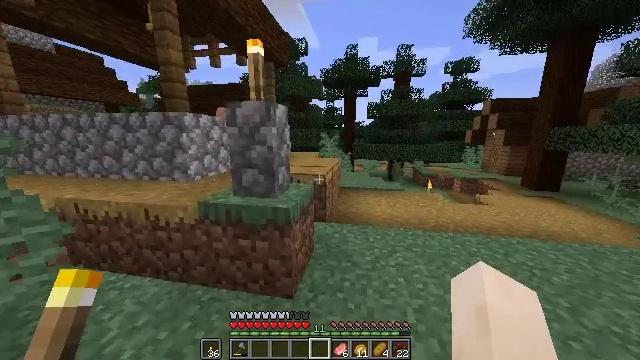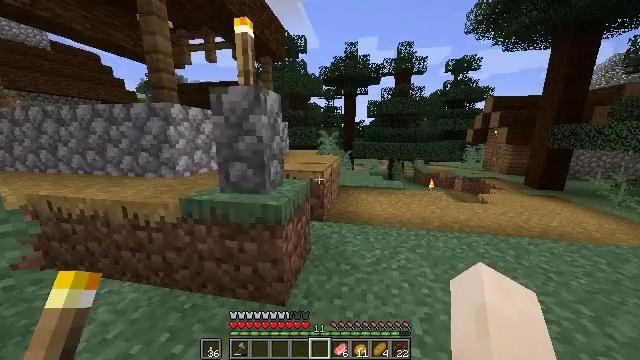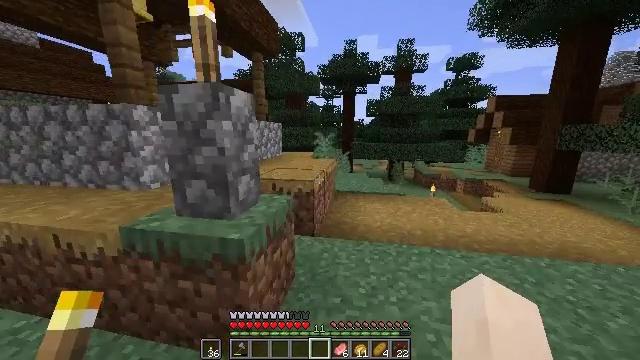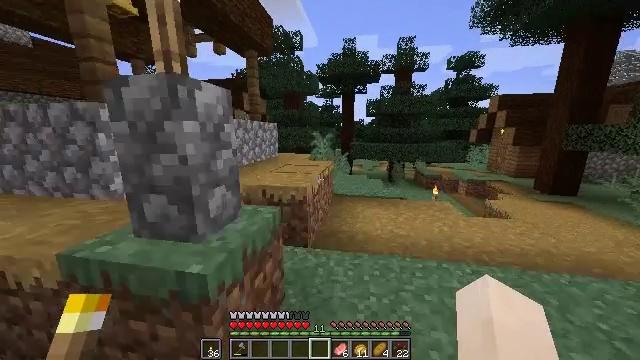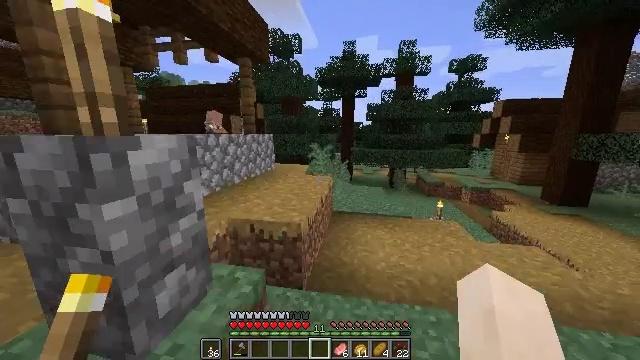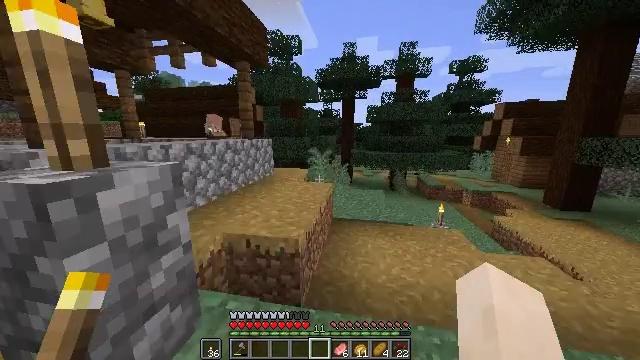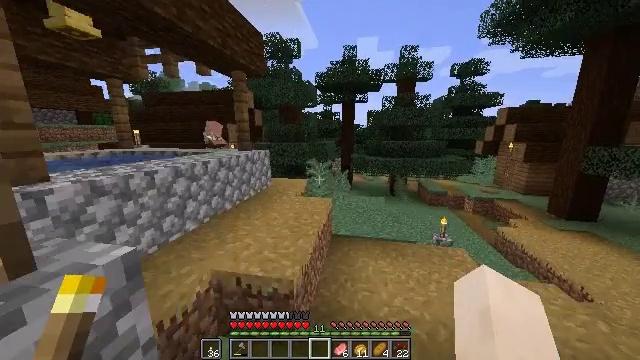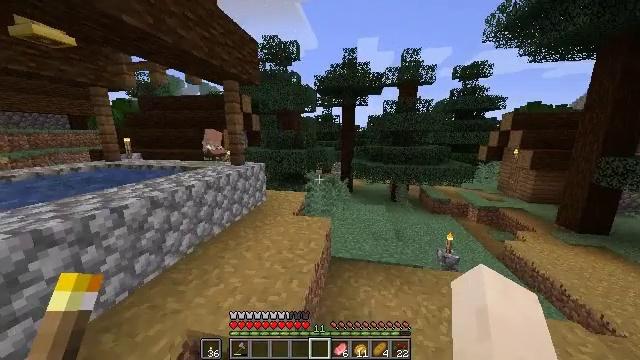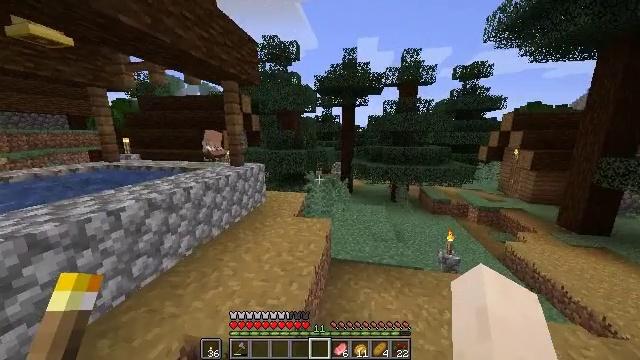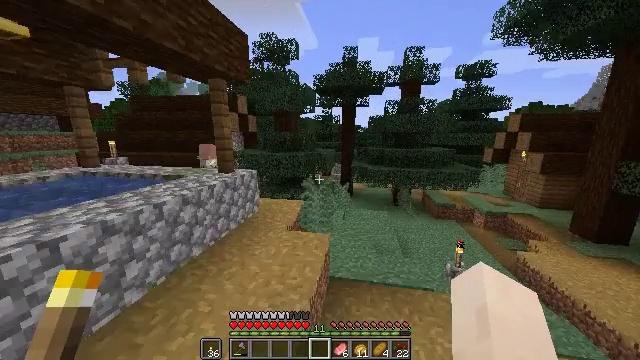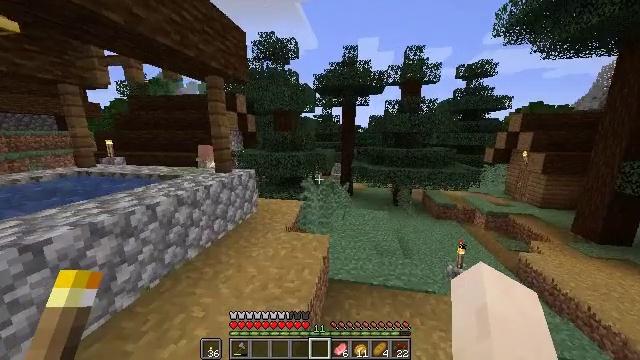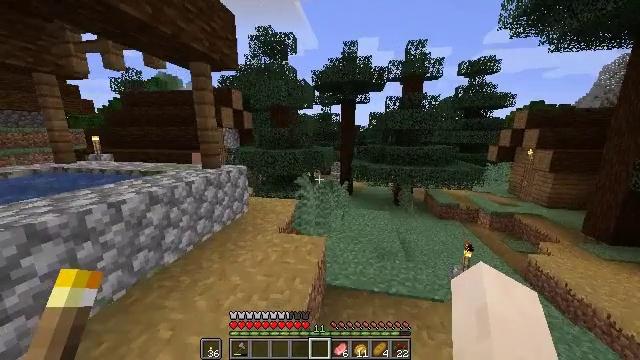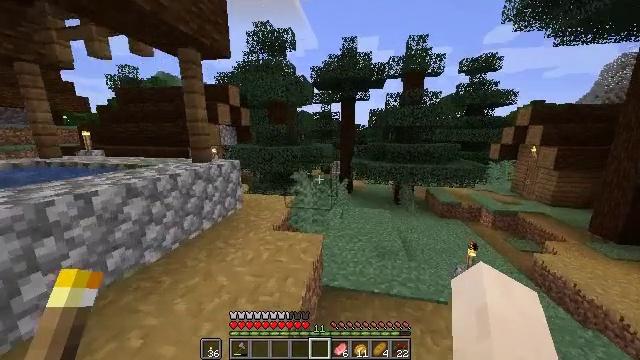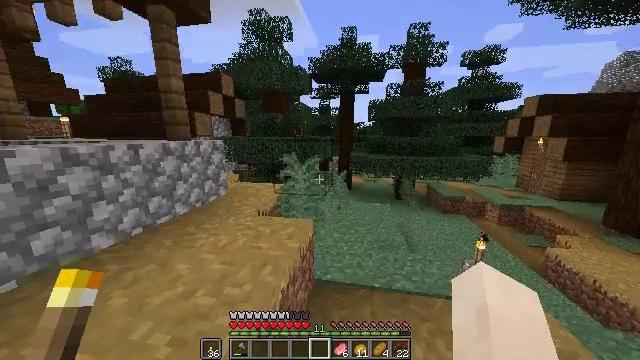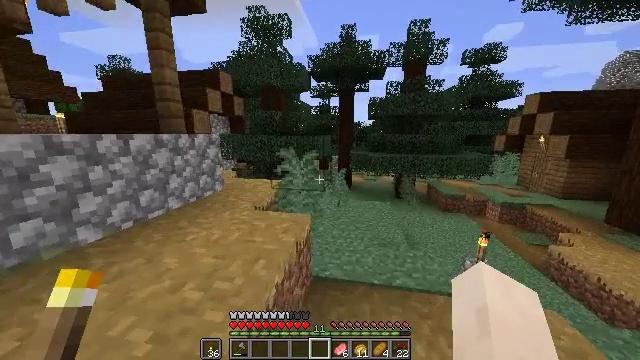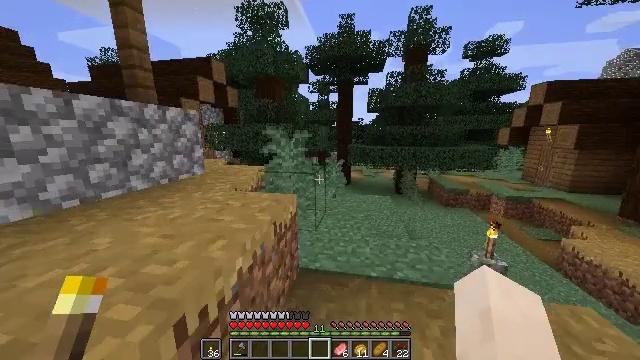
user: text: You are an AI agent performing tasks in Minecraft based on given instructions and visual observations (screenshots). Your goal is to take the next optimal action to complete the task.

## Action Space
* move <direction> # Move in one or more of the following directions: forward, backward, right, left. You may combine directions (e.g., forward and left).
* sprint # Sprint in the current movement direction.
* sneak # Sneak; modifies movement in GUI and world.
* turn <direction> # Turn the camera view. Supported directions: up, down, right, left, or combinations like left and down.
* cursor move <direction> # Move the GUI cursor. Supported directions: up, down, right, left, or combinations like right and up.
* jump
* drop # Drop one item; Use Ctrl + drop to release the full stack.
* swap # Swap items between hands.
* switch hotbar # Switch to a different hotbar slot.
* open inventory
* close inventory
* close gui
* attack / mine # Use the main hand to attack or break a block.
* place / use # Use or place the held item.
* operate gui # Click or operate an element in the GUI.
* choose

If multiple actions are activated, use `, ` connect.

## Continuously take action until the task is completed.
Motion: motion action
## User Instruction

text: Defeat the zombie villager.
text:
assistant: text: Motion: move forward and move right, sprint
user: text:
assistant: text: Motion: move forward and move right, sprint
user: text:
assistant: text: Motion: move forward, sprint
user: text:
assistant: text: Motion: move forward, sprint, jump
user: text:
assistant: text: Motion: move forward, sprint, jump
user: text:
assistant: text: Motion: move forward, sprint, jump
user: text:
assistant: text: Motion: move forward, sprint, jump
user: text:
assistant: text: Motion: move forward, sprint, jump
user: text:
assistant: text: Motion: move forward and move right, sprint, jump
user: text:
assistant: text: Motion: move forward and move right, sprint, jump
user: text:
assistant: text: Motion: move forward and move right, sprint, jump
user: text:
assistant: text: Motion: move forward and move right, sprint, jump
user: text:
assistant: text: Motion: move forward and move right, sprint, jump
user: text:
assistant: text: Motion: move forward and move right, sprint, jump
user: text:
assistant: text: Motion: move forward and move right, sprint, jump
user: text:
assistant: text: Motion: move forward and move right, sprint, jump
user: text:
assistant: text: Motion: move forward and move right, sprint, jump
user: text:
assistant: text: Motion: move forward and move right, sprint, jump
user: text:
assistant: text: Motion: move forward and move right, sprint, jump
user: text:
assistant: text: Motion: move forward and move right, sprint, jump
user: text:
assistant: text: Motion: move forward and move right, sprint
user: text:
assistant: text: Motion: move forward and move right, sprint, turn left
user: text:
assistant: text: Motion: move forward and move right, sprint, turn left
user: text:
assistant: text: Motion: move forward and move right, sprint, turn left
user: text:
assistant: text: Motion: move forward and move right, turn left
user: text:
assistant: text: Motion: move forward and move right, turn left
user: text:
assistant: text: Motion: move forward and move right, turn left
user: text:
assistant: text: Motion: move forward and move right, turn left
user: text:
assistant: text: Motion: move forward and move right
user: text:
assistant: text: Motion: move forward and move right